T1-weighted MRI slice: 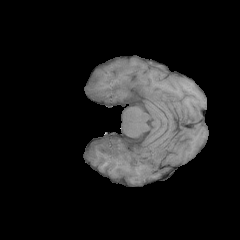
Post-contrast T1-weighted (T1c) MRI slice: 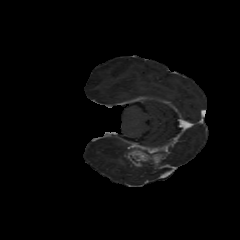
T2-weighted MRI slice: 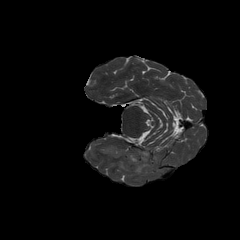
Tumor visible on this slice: yes